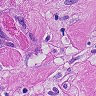
Metastatic tissue present: yes